Question: I'm trying to put an html table in an editable JTextPane. So you can edit tables in it like an excel sheet. When I try to do it, these weird col and colgroup boxes keep showing up. Also, the table doesn't seem to work like they're supposed to..
Here's an example:

'''
import java.awt.BorderLayout;
import java.awt.EventQueue;
import javax.swing.JFrame;
import javax.swing.JPanel;
import javax.swing.JTextPane;
import javax.swing.border.EmptyBorder;
import javax.swing.text.Document;
import javax.swing.text.html.HTMLEditorKit;
import javax.swing.text.html.StyleSheet;
public class htmlEditor2 extends JFrame {
private JPanel contentPane;
public static void main(String[] args) {
EventQueue.invokeLater(new Runnable() {
public void run() {
try {
htmlEditor2 frame = new htmlEditor2();
frame.setVisible(true);
} catch (Exception e) {
e.printStackTrace();
}
}
});
}
public htmlEditor2() {
setDefaultCloseOperation(JFrame.EXIT_ON_CLOSE);
setBounds(100, 100, 450, 300);
contentPane = new JPanel();
contentPane.setBorder(new EmptyBorder(5, 5, 5, 5));
contentPane.setLayout(new BorderLayout(0, 0));
setContentPane(contentPane);
Foo f = new Foo();
f.setText("<html><body><table border="1" width="985" cellpadding="3" cellspacing="0" style="table-layout: fixed; border-collapse: collapse; border-width: 0px; border-color: #010101; "><colgroup><col width="328"></col> <col width="328"></col> <col width="328"></col> </colgroup><tr><td align="left" valign="top" width="321" style="border: solid #010101 1px; "><div align="left"><font face="Arial"><span style="font-size:8pt">row 1</span></font></div></td><td align="left" valign="top" width="321" style="border: solid #010101 1px; "><div align="left"><font face="Arial"><span style="font-size:8pt">row2</span></font></div></td><td align="left" valign="top" width="321" style="border: solid #010101 1px; "><div align="left"><font face="Arial"><span style="font-size:8pt">row3</span></font></div></td></tr><tr><td align="left" valign="top" width="321" style="border: solid #010101 1px; "><div align="left"><span style="font-size: 8pt;">&nbsp;</span></div></td><td align="left" valign="top" width="321" style="border: solid #010101 1px; "><div align="left"><span style="font-size: 8pt;">&nbsp;</span></div></td><td align="left" valign="top" width="321" style="border: solid #010101 1px; "><div align="left"><span style="font-size: 8pt;">&nbsp;</span></div></td></tr><tr><td align="left" valign="top" width="321" style="border: solid #010101 1px; "><div align="left"><span style="font-size: 8pt;">&nbsp;</span></div></td><td align="left" valign="top" width="321" style="border: solid #010101 1px; "><div align="left"><span style="font-size: 8pt;">&nbsp;</span></div></td><td align="left" valign="top" width="321" style="border: solid #010101 1px; "><div align="left"><span style="font-size: 8pt;">&nbsp;</span></div></td></tr></table><div align="left">&nbsp;&nbsp;</div></body></html>");
contentPane.add(f);
}
class Foo extends JTextPane {
public Foo() {
super();
HTMLEditorKit kit = new HTMLEditorKit();
setEditorKit(kit);
StyleSheet styleSheet = kit.getStyleSheet();
styleSheet.addRule(""); //in case I need to add a CSS
Document doc = kit.createDefaultDocument();
setDocument(doc);
}
}
}
'''
I would paste a nicely formatted version of the html, but I'm not sure how to do it on here...
So yeah.. I just want to know how to get rid of those weird colgroup and col boxes in my table and how to make the table work normally!
'<colgroup>''<col>'
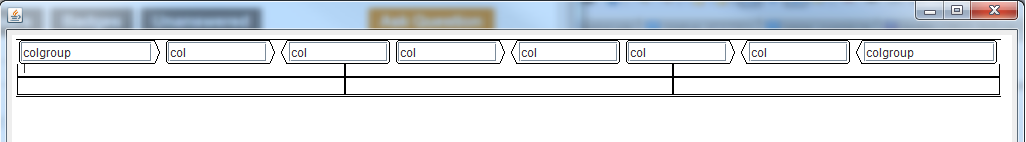
Answer: My solution was to just use a String.replaceAll() and removed everything I didn't want. I know it seems weird.. buuut. for now. That's my solution. Thanks Reimeus for your answer. I will have to look into your solution when I have a chance.